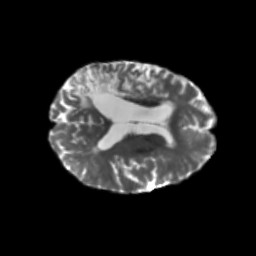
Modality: T2w
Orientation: axial
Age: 69
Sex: female
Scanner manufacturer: siemens
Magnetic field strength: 3 T
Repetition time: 5.25 s
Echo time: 0.08 s